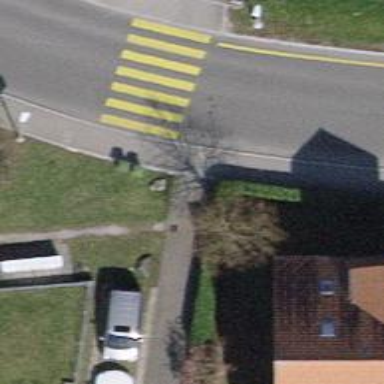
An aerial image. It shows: Kerb serving as barrier.